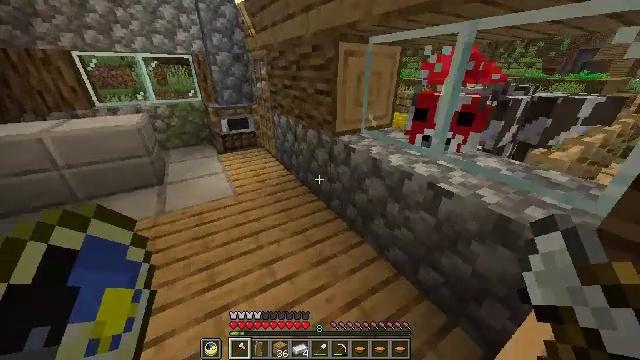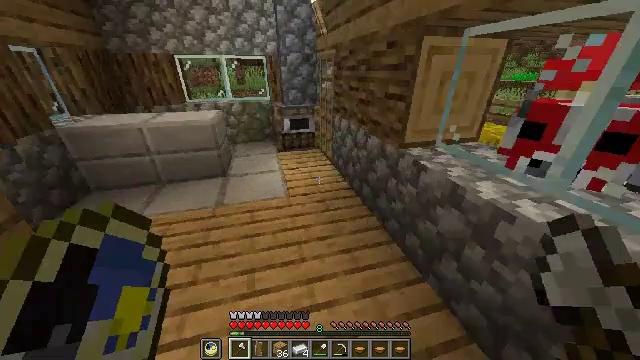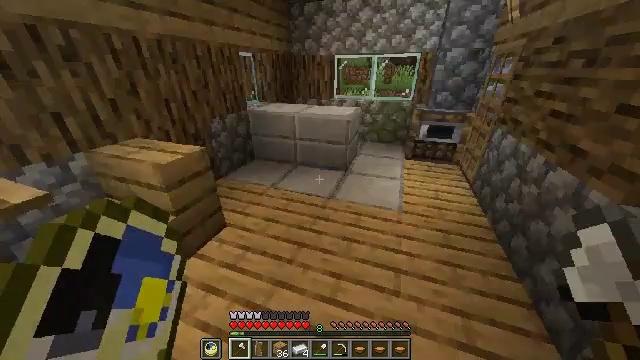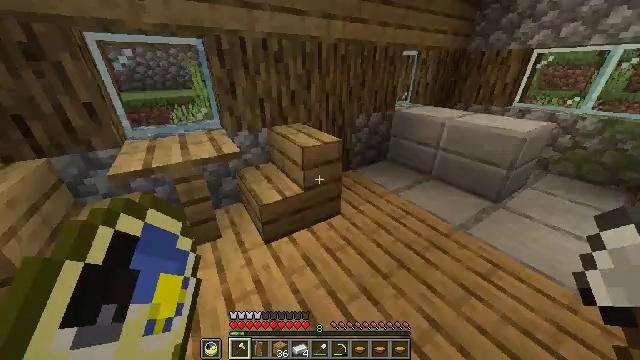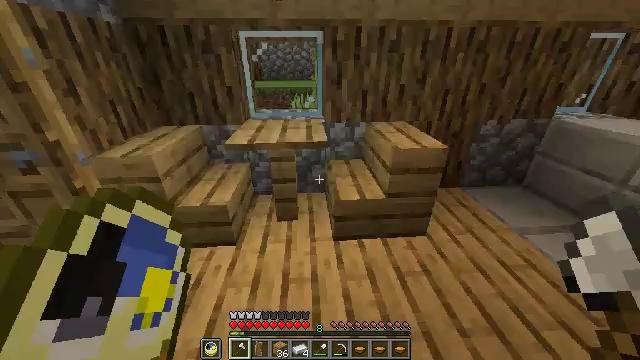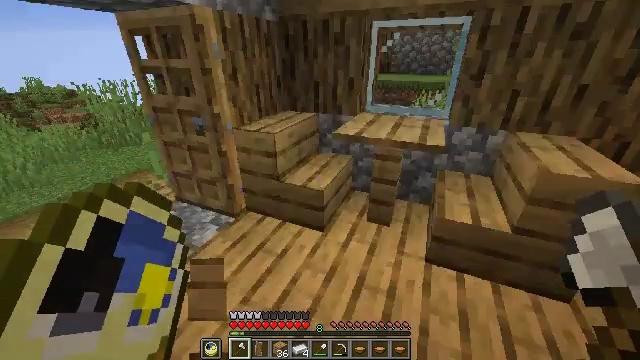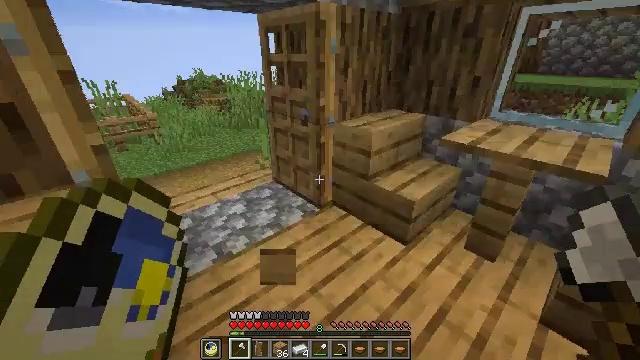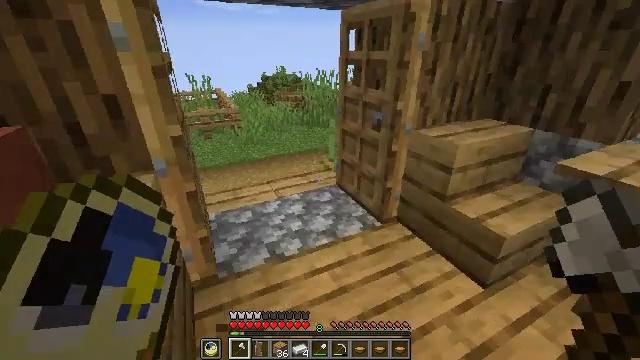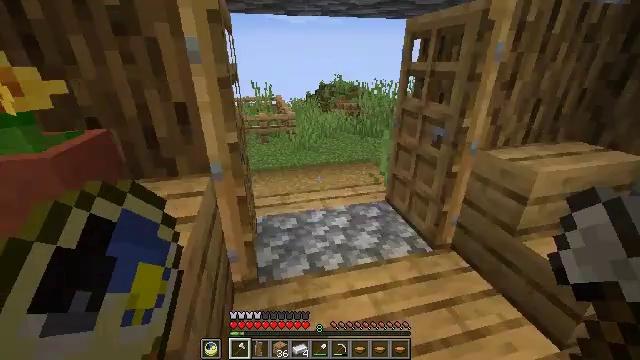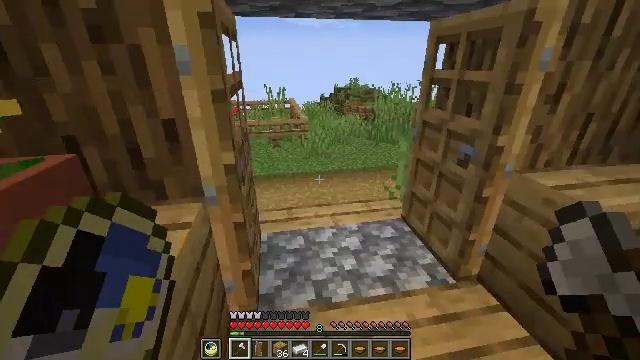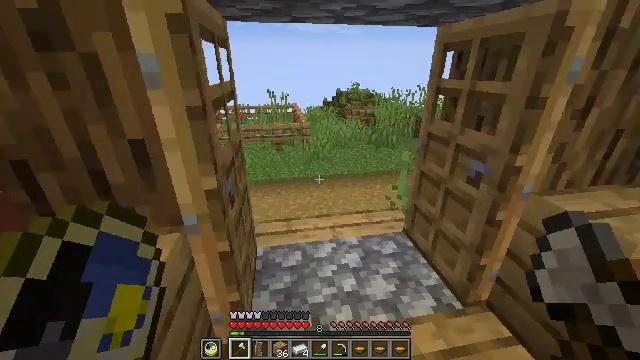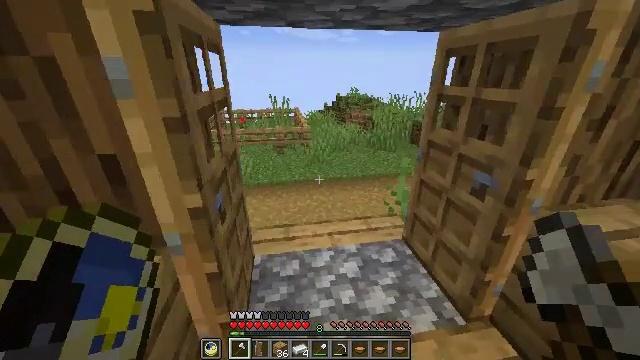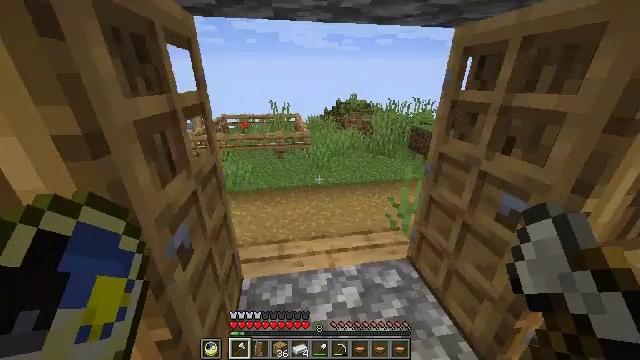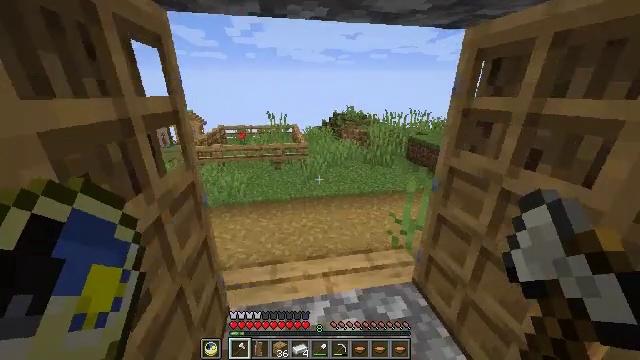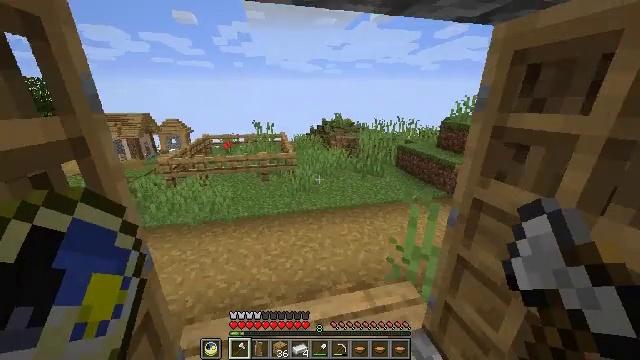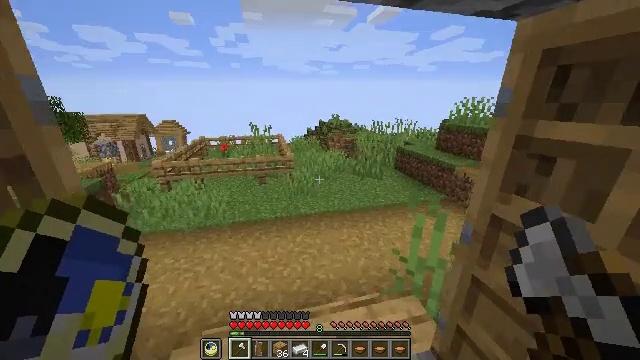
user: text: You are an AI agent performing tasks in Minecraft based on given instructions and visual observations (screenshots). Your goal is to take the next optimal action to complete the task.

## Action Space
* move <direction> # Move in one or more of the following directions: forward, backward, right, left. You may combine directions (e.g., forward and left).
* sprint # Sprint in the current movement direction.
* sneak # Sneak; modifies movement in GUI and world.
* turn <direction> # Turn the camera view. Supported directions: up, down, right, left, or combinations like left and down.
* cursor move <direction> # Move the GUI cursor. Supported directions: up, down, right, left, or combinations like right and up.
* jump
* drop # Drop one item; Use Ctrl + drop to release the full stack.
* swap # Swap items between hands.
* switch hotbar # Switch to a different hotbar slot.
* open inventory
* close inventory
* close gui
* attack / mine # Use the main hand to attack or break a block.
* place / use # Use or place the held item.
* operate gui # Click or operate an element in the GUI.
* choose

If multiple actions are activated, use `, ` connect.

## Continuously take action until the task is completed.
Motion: motion action
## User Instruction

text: Destroy the yellow bed to recycle it.
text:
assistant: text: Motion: move forward, sprint, turn left
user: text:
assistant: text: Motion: move forward, turn left
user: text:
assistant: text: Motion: turn left
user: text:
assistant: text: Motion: turn left
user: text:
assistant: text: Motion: turn left
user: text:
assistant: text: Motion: move forward, turn left
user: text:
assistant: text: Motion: move forward, turn left
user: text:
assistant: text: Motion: move forward, sprint, turn left and up
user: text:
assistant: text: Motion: move forward, sprint, turn left
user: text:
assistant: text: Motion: move forward, sprint
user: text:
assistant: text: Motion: move forward, sprint
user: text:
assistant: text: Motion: move forward, sprint
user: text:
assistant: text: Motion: move forward, sprint, turn up
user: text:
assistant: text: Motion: move forward, sprint, turn right and up
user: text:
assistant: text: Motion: move forward, sprint
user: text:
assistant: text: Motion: move forward, sprint
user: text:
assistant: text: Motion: move forward, sprint
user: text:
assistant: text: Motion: move forward, sprint
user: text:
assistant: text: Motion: move forward, sprint, turn right and up
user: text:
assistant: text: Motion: move forward, sprint, turn right and up
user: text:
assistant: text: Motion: move forward, sprint, turn right and up
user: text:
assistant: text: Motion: move forward, sprint, turn right and up
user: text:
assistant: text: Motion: move forward, sprint, turn right
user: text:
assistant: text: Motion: move forward, sprint, turn right and up
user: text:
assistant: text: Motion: move forward, sprint, turn right
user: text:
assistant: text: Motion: move forward, sprint, turn right
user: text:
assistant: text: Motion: move forward, sprint, turn right and up
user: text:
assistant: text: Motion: move forward, sprint, turn right
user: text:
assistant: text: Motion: move forward, sprint
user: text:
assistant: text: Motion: move forward, sprint